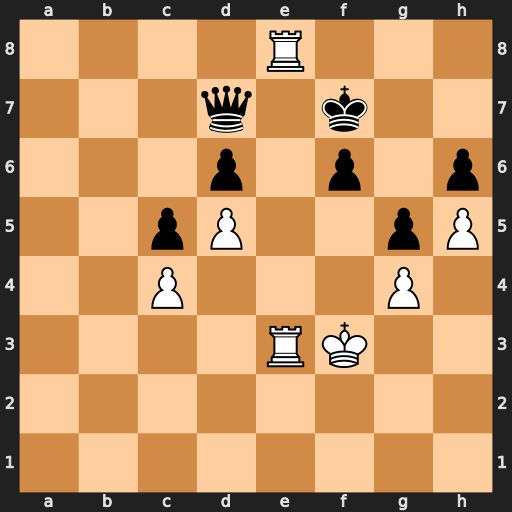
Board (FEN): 4R3/3q1k2/3p1p1p/2pP2pP/2P3P1/4RK2/8/8
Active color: w
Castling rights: -
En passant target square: -
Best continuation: Ra8 f5 Rea3 Kf6 R3a7